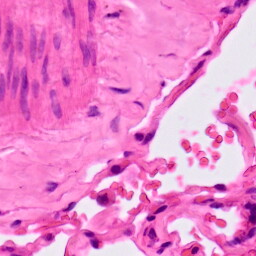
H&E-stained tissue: Lung